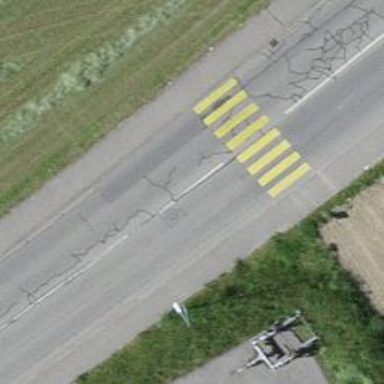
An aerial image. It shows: Zebra crossing on the road.